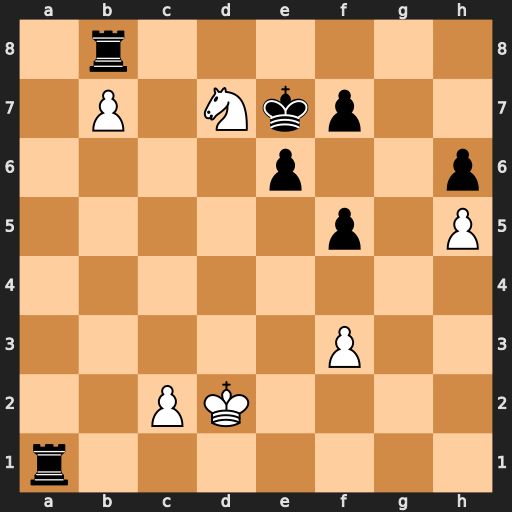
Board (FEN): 1r6/1P1Nkp2/4p2p/5p1P/8/5P2/2PK4/r7
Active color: w
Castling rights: -
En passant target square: -
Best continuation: Nxb8 Rb1 Nc6+